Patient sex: F
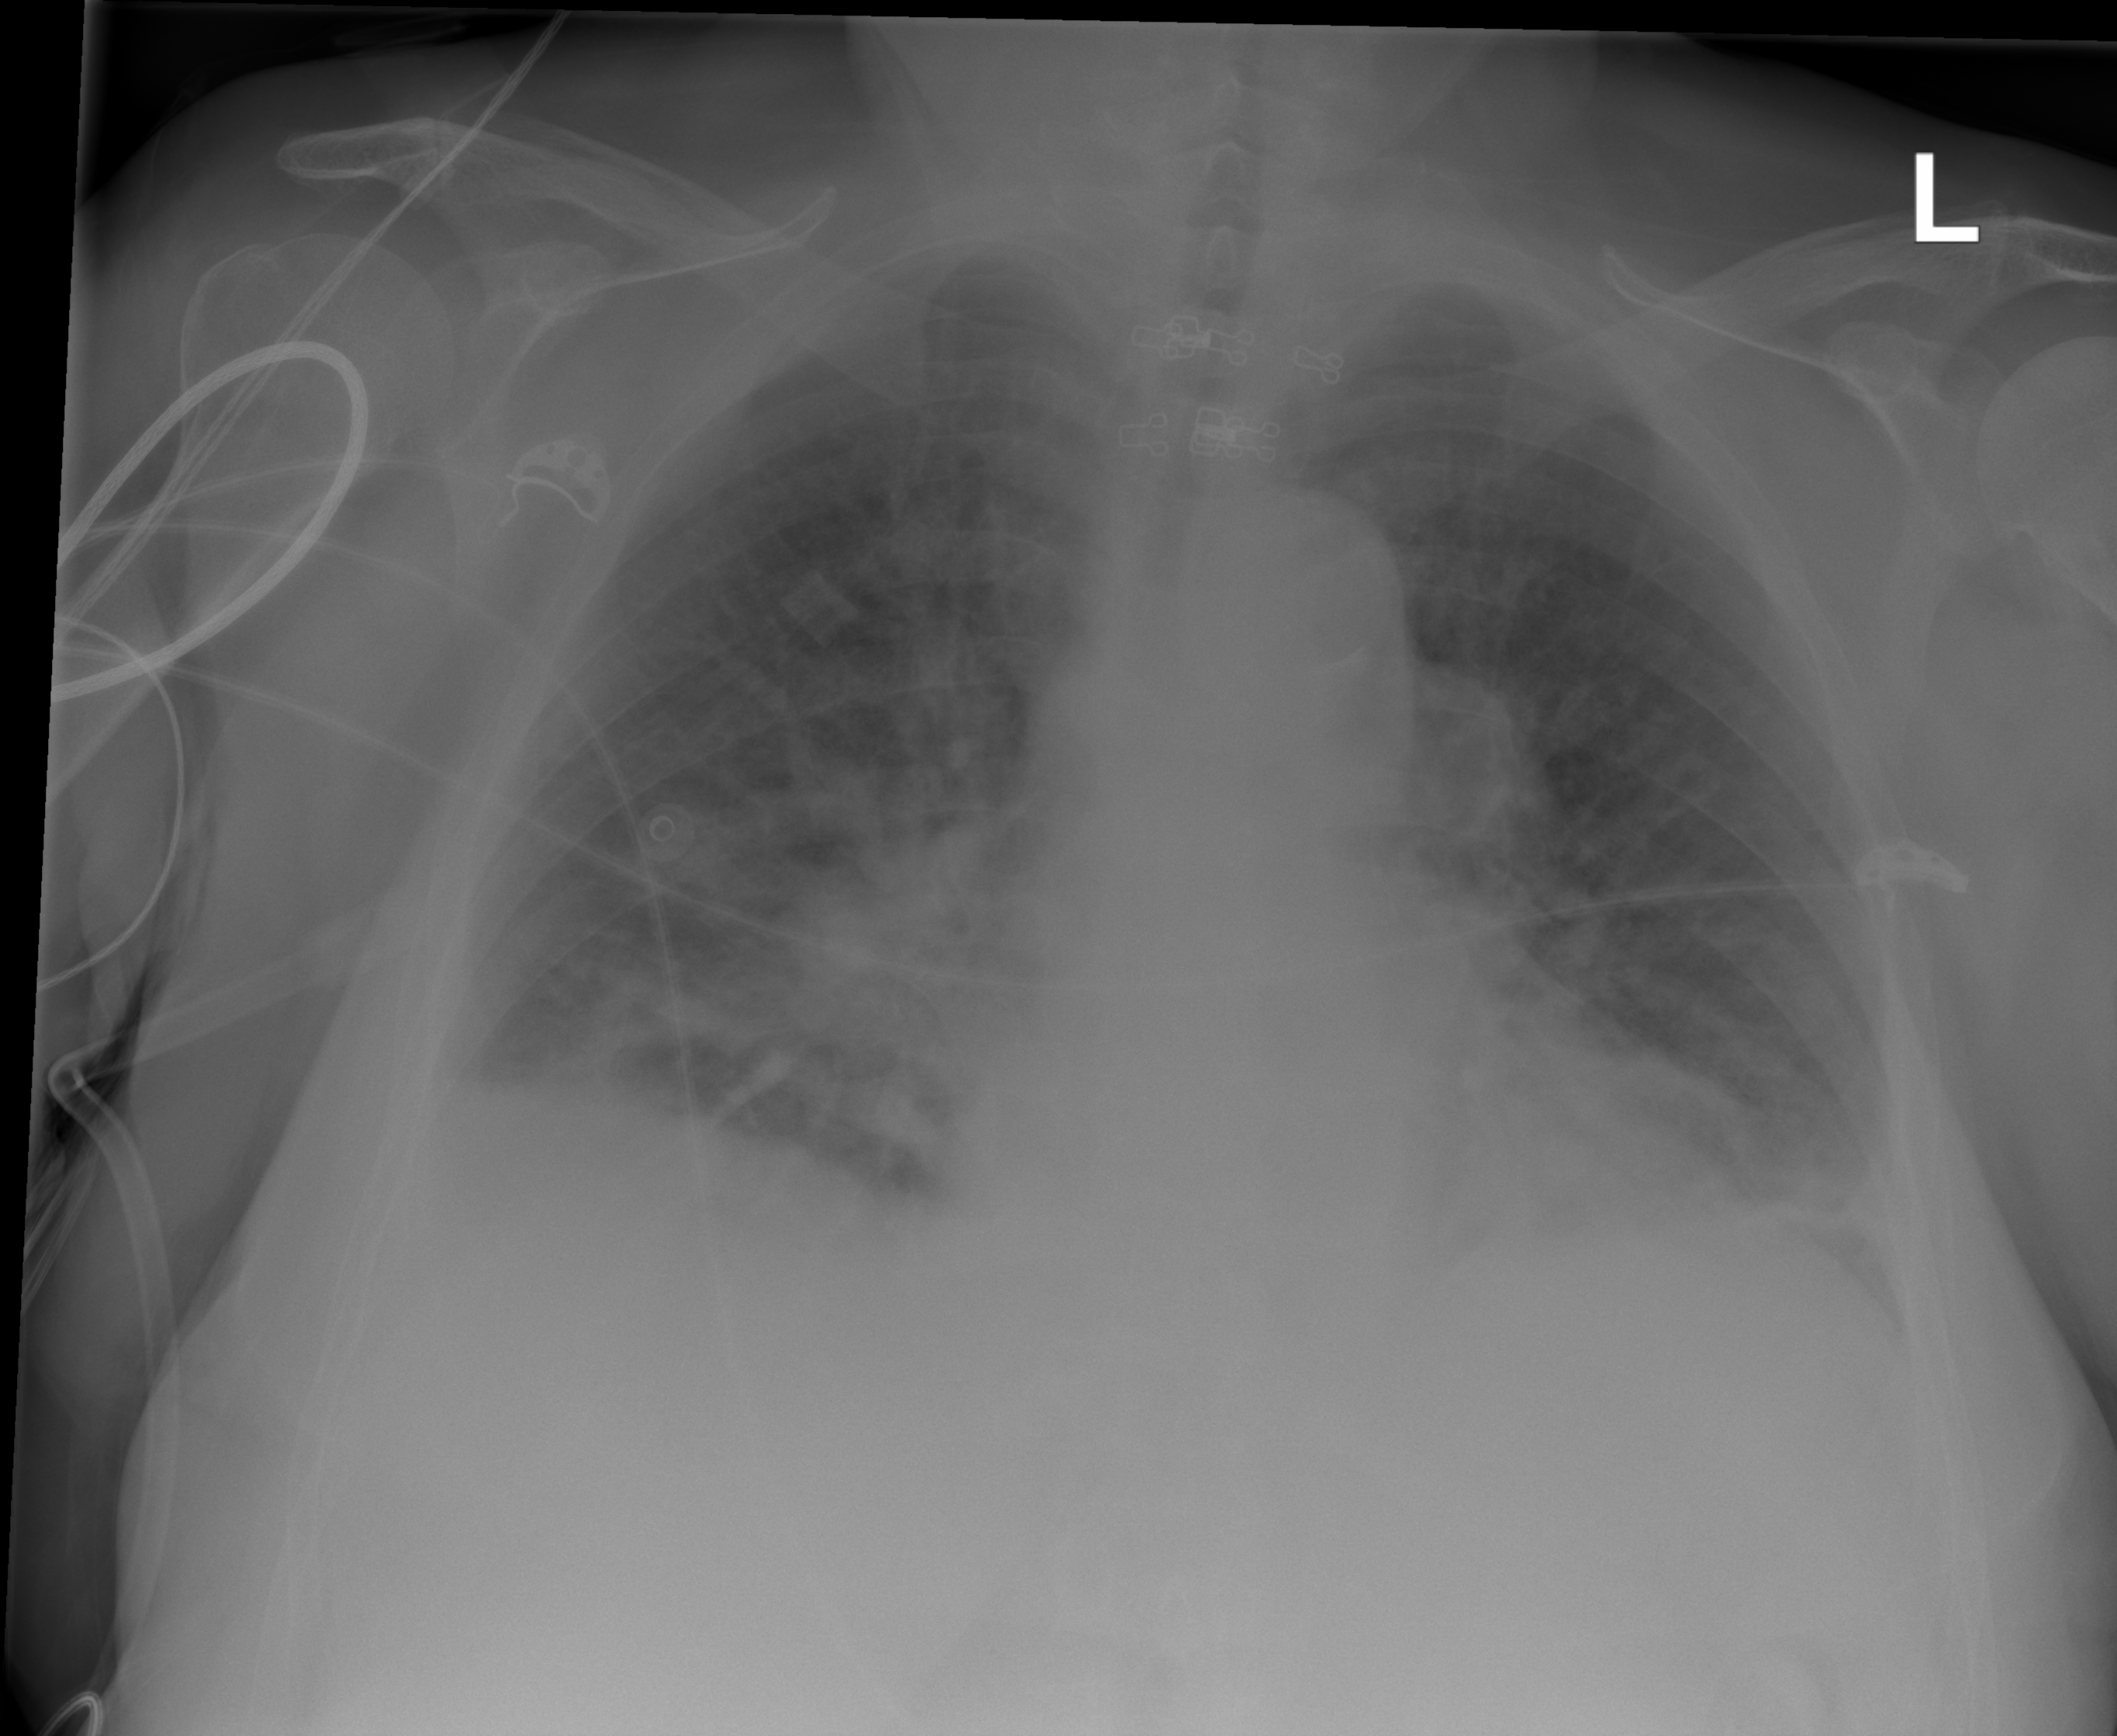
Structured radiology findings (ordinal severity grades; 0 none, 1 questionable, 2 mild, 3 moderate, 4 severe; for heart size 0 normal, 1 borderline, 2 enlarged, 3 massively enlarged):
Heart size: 0
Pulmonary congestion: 2
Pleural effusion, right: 2
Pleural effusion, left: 0
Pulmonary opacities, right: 2
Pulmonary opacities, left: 2
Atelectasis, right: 1
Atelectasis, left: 2